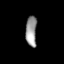
Tissue: lung
Cell type: Epithelial cells
Senescence score: 0.2123
Nuclear area (px): 331
Mean DAPI intensity: 151.785